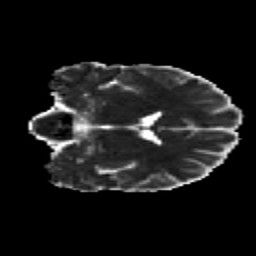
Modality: MD
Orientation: coronal
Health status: healthy
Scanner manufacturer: siemens
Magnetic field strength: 3 T
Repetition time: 12 s
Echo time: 0.092 s